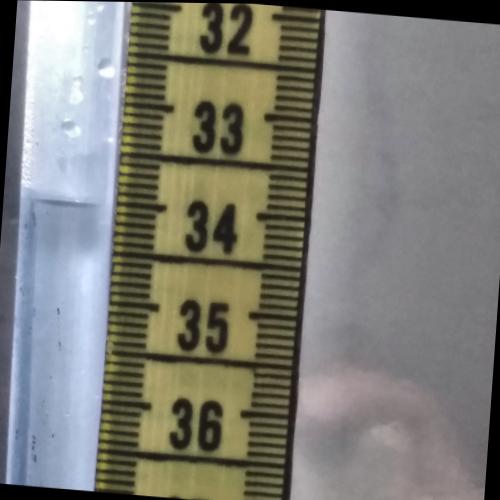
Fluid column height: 34.0 cm